Question: I have following UML class diagram and java coding for each, please tell me is my coding are correct or incorrect according to the diagram,

[Diagram 1]
'''
Class A{
B b = new B();
}
Class B{
A a = new A();
}
'''
---
[Diagram 2]
'''
Class B{
private void methodA(){
A a = new A();
}
}
'''
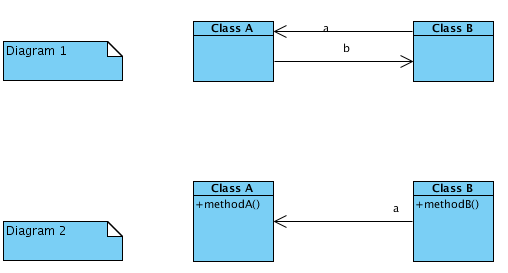
Answer: Code1
'''
Class A{
B b;
}
Class B{
A a;
}
'''
Code2
'''
Class A{
public void methodA(){
}
}
Class B{
A a;
public void methodB(){
}
'''
}